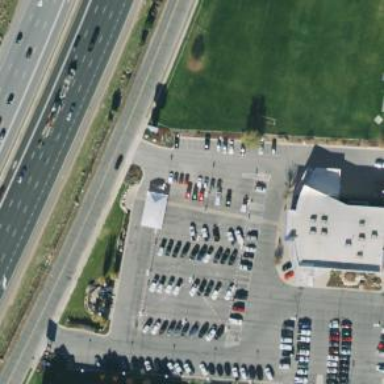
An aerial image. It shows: Parking space.